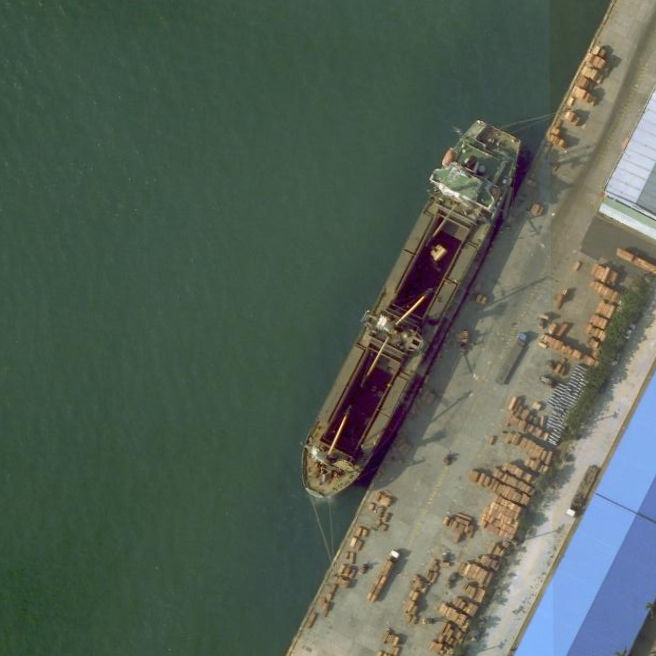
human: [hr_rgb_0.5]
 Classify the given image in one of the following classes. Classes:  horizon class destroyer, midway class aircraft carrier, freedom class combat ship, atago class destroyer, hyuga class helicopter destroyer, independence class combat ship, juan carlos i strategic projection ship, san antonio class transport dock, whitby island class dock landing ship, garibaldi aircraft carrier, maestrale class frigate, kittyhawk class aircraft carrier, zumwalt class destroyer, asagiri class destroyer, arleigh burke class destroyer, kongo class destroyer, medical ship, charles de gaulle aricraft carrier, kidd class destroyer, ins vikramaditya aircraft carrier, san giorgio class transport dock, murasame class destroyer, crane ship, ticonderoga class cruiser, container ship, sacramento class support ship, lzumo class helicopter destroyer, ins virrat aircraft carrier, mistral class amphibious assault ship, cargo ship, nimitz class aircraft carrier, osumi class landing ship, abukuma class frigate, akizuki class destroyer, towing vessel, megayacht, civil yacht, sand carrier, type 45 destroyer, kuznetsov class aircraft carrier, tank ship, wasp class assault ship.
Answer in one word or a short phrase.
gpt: Cargo ship